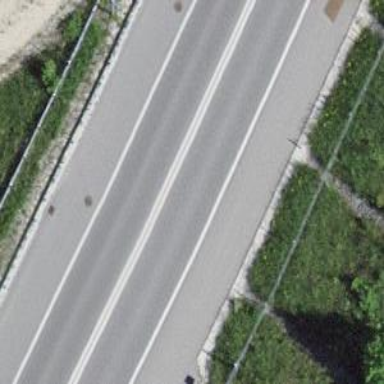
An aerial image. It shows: Asphalt road designated as trunk highway.